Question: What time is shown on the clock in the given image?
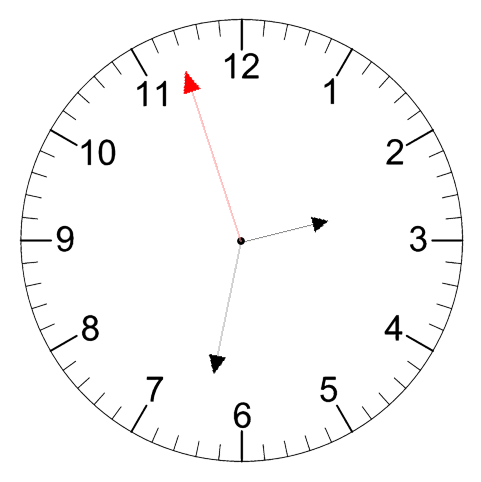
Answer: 02:31:57